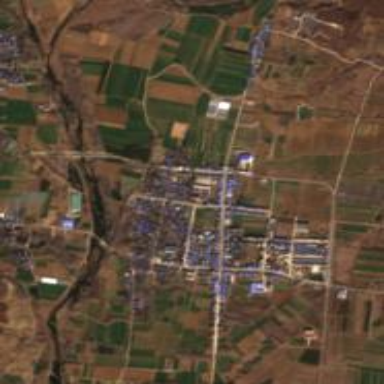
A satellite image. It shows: Ethnic township within town.